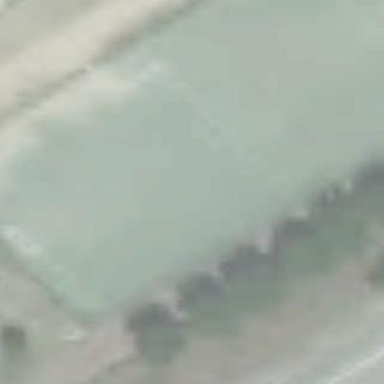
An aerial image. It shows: Soccer pitch designated for leisure and sports activities.